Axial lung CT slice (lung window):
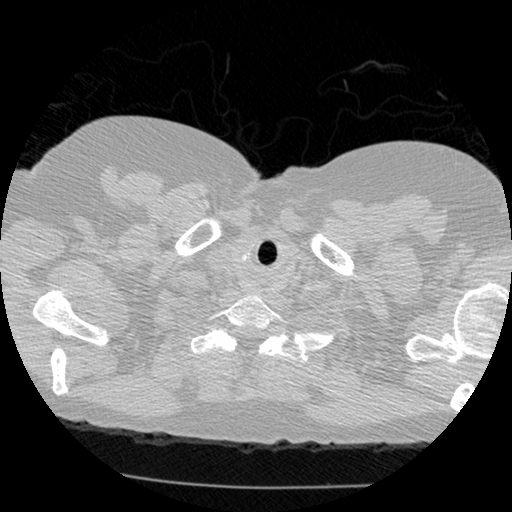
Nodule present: no